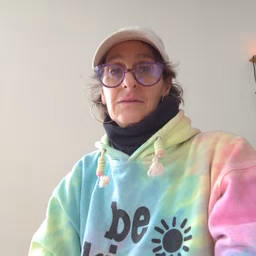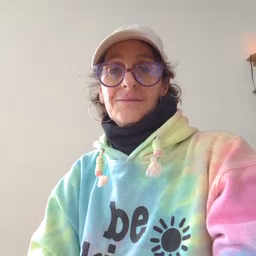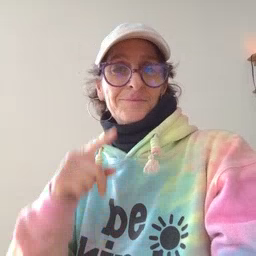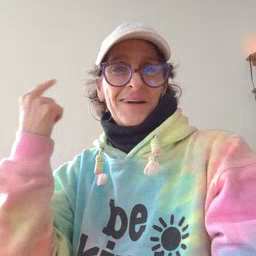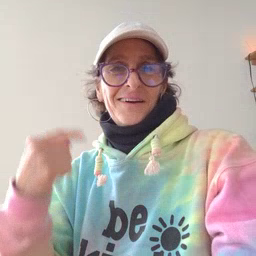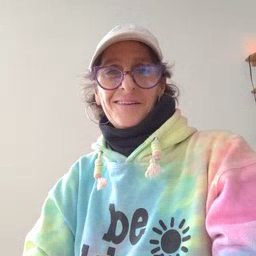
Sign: smile